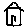
Label: house